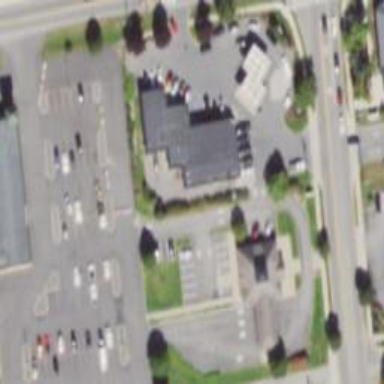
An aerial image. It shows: Convenience shop.